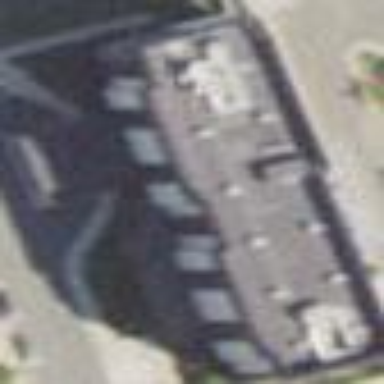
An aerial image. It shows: Hotel building.